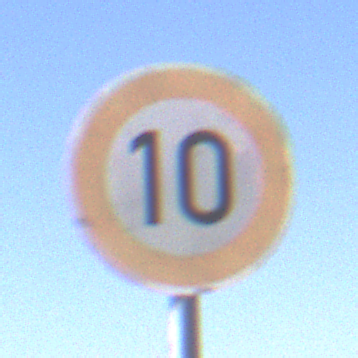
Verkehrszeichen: Geschwindigkeit10
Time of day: MorningAfternoon
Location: Outdoor (Nature)
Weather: Clear
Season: NotSpecified
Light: Natural